The image is a continuous-wavelet scalogram (time versus scale) of a rotating-machine vibration signal. Determine the machine's mechanical condition. Answer with exactly one of: normal, misalignment, unbalance, looseness.
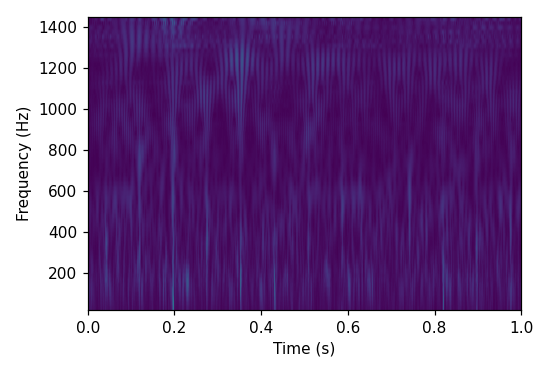
Answer: normal